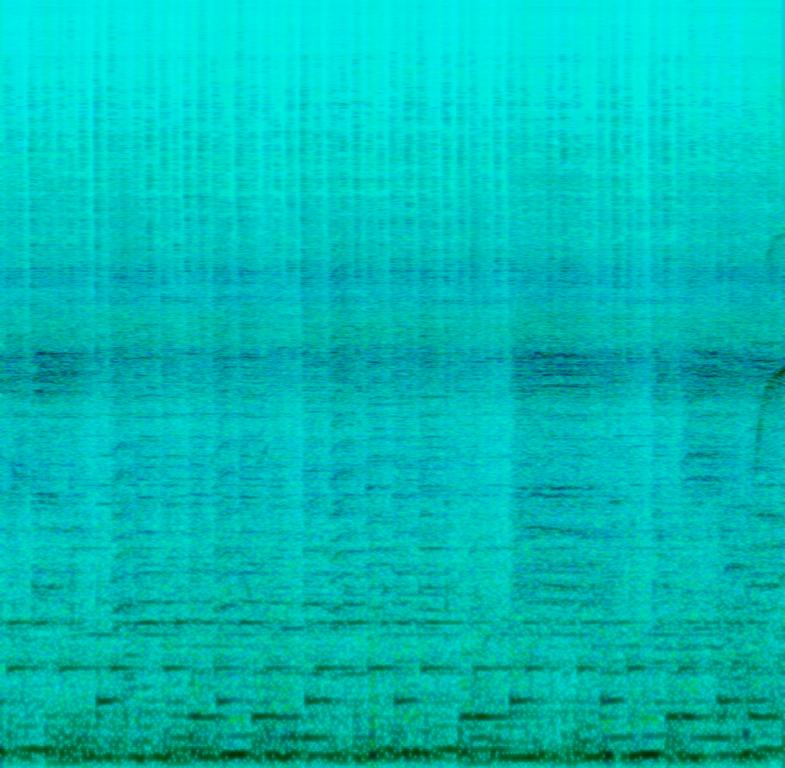
Someone is playing a cowbell along with other percussion such as congas along to a pumping bassline. A piano and a brass section are playing a countermelody to the female and male voices singing. In the background you can hear people cheering and whistling. This is an amateur recording and of poor audio-quality. This song may be playing on a dancefloor.